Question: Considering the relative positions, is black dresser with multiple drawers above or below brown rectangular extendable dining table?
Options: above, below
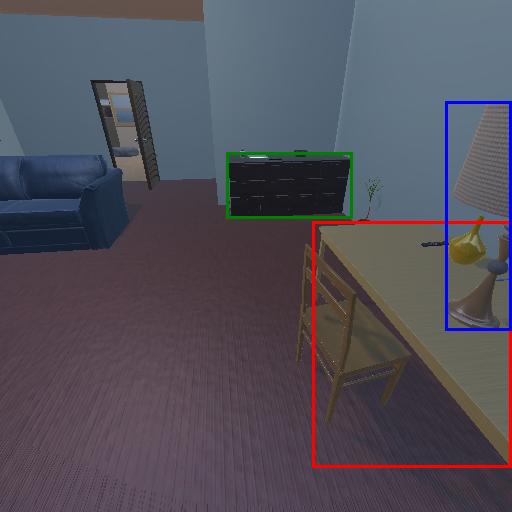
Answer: above